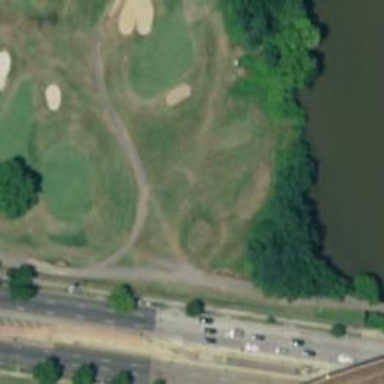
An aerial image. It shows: Footway that serves as golf path.